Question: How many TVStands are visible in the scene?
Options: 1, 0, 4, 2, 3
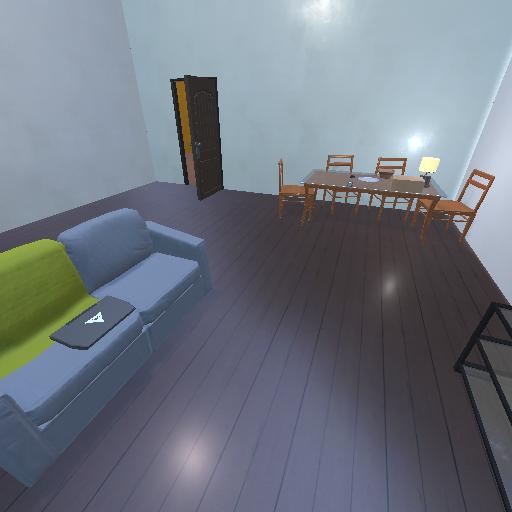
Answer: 1